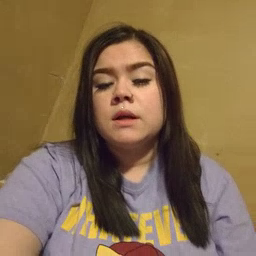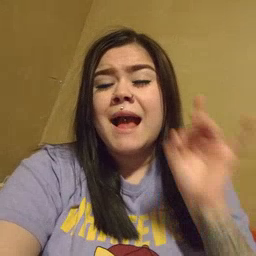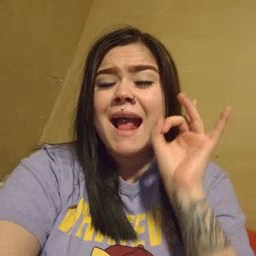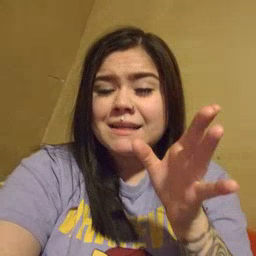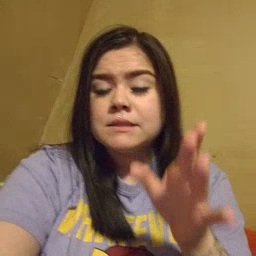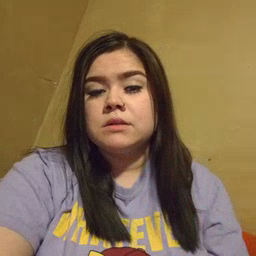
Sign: hate